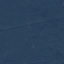
Land use / land cover class: Forest